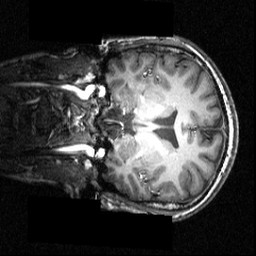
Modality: T1w
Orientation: coronal
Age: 20
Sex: male
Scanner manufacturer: siemens
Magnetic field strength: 3.951 T
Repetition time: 1.5 s
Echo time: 0.00335 s